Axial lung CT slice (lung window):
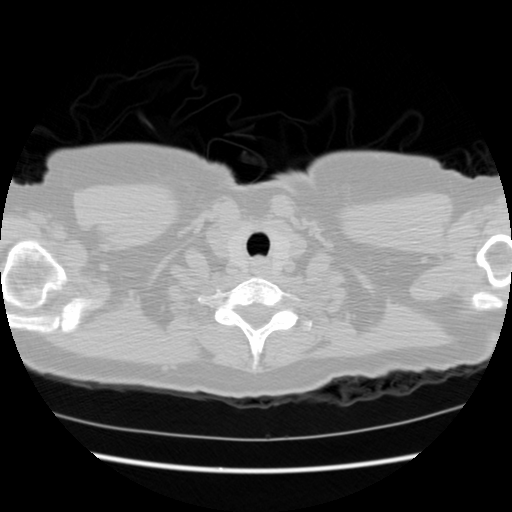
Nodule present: no